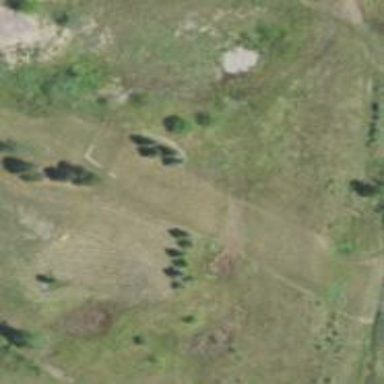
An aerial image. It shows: Path for disc golf with hole.